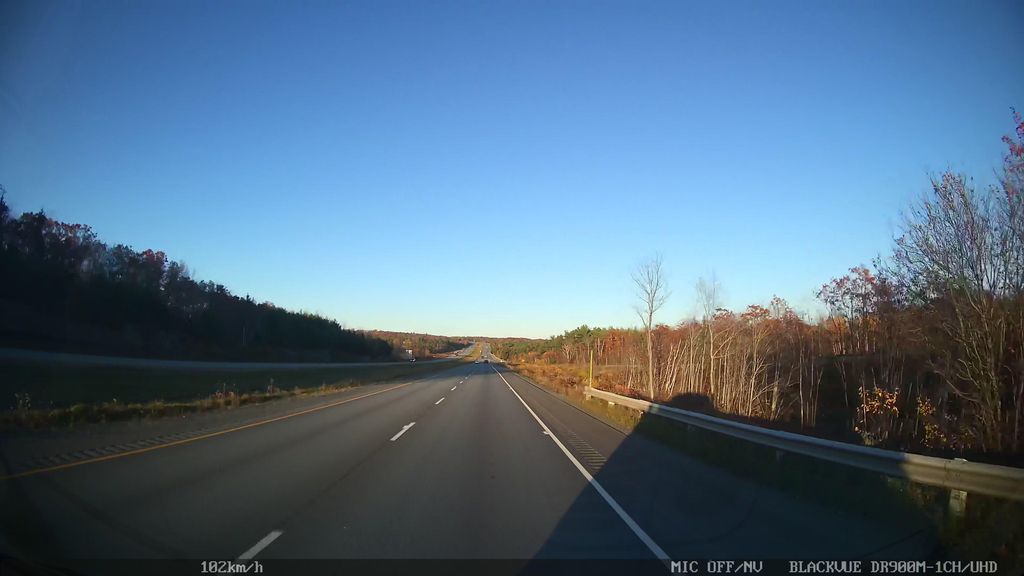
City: halifax